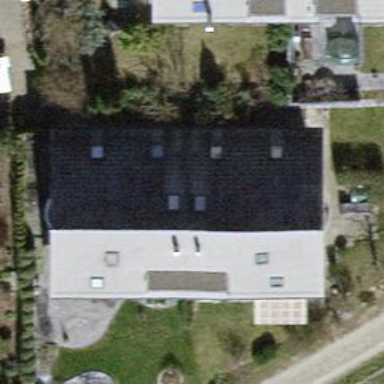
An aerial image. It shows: Semidetached house.